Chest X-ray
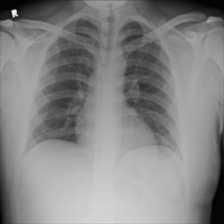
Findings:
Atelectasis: negative
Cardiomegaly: negative
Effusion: negative
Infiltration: negative
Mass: negative
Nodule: negative
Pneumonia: negative
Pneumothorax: negative
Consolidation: negative
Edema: negative
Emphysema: negative
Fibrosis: negative
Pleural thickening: negative
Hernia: negative